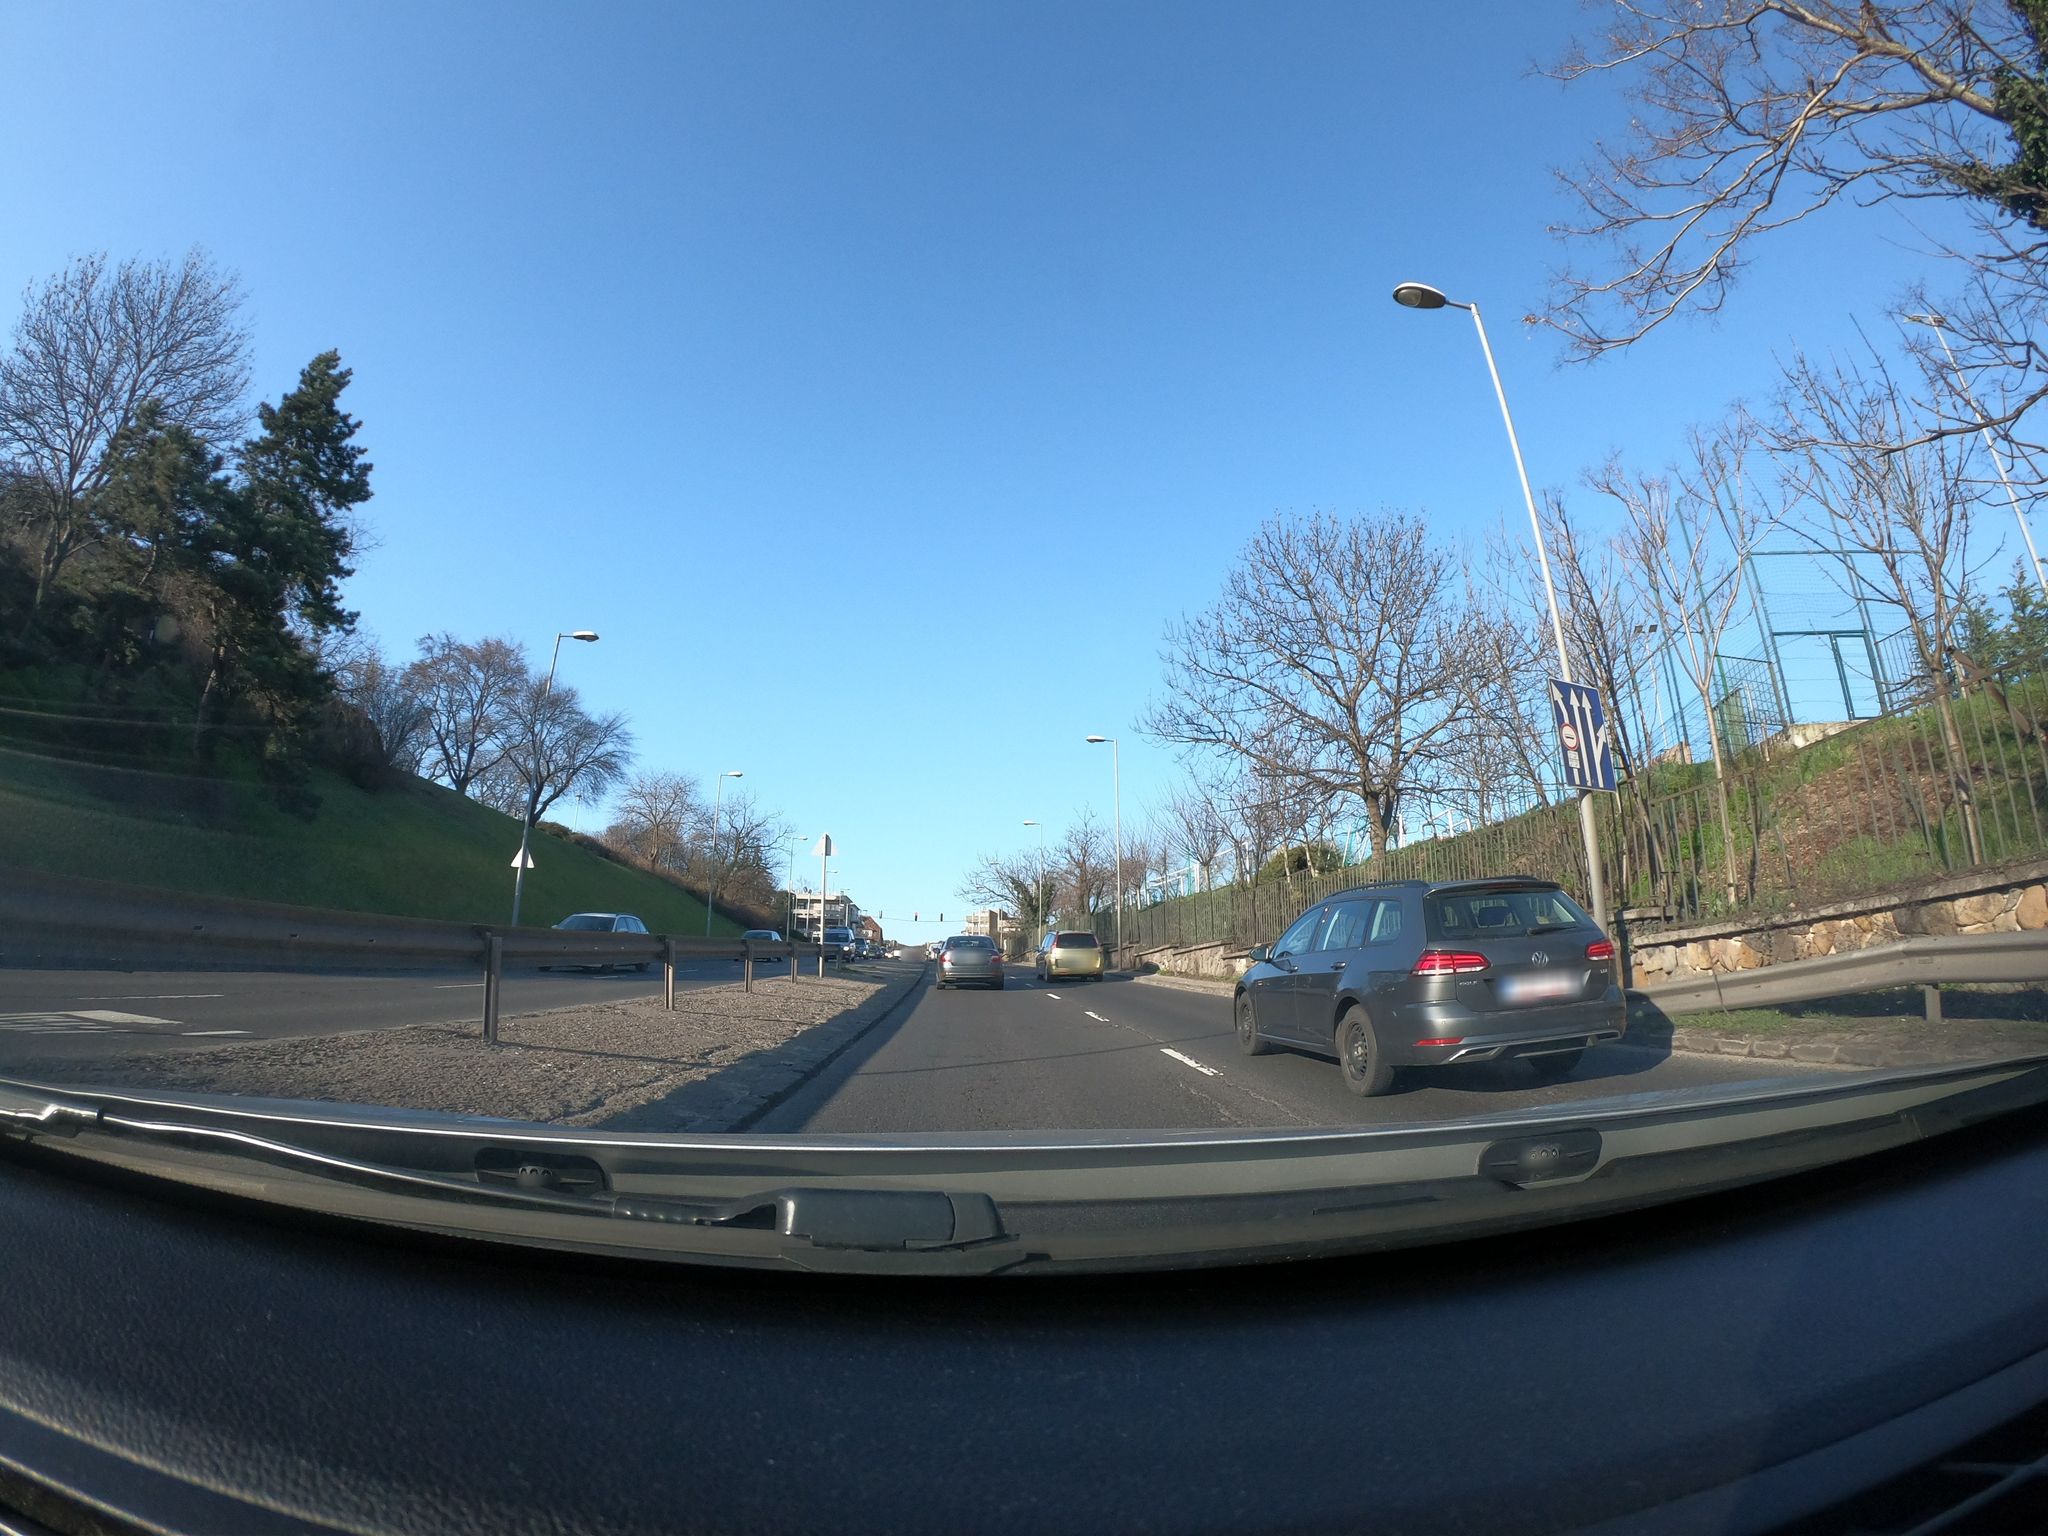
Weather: snowy
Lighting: day
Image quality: good
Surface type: driving surface
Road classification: primary
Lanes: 2, 3
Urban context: urban centre
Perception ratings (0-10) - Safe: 6.26, Lively: 8.21, Beautiful: 8.06, Boring: 6.71, Depressing: 3.24, Wealthy: 3.66